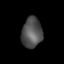
Tissue: lung
Cell type: Others
Senescence score: 0.2262
Nuclear area (px): 608
Mean DAPI intensity: 81.783